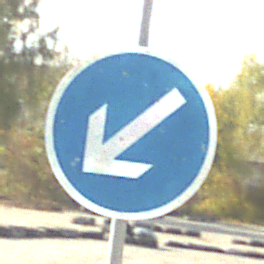
Verkehrszeichen: VorgeschriebeneVorbeifahrtLinks
Umgebung: Outdoor, RoadRail
Tageszeit: MorningAfternoon
Wetter: PartlyCloudy
Licht: Natural
Jahreszeit: NotSpecified
Kontrast: HighContrast